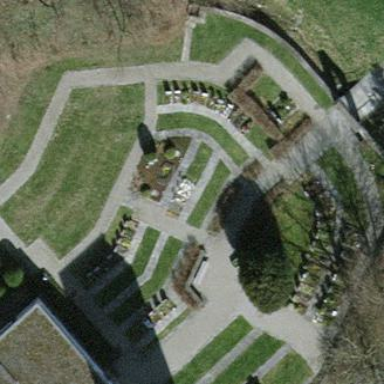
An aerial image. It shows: Graveyard.